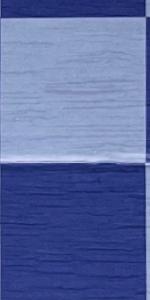
Label: Empty